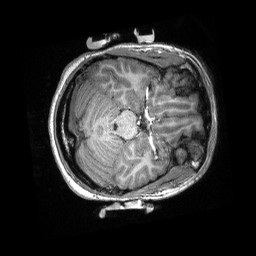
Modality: T1w
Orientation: axial
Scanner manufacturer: siemens
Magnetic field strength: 3 T
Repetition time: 2.3 s
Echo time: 0.00308 s